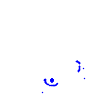
Particle: proton